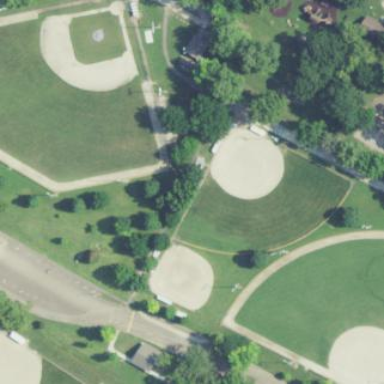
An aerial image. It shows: Baseball pitch for leisure land activities.